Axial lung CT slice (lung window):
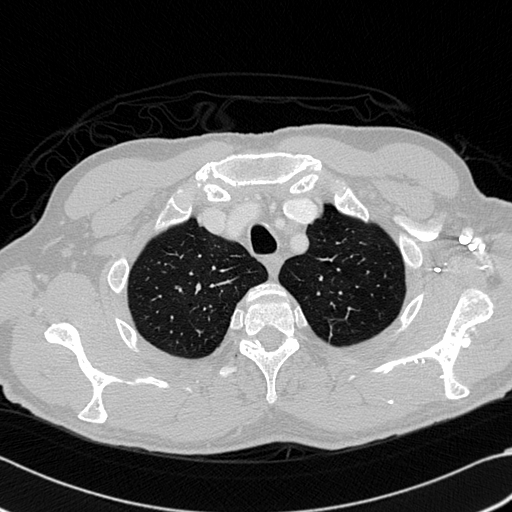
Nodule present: no